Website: macys
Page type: gifting
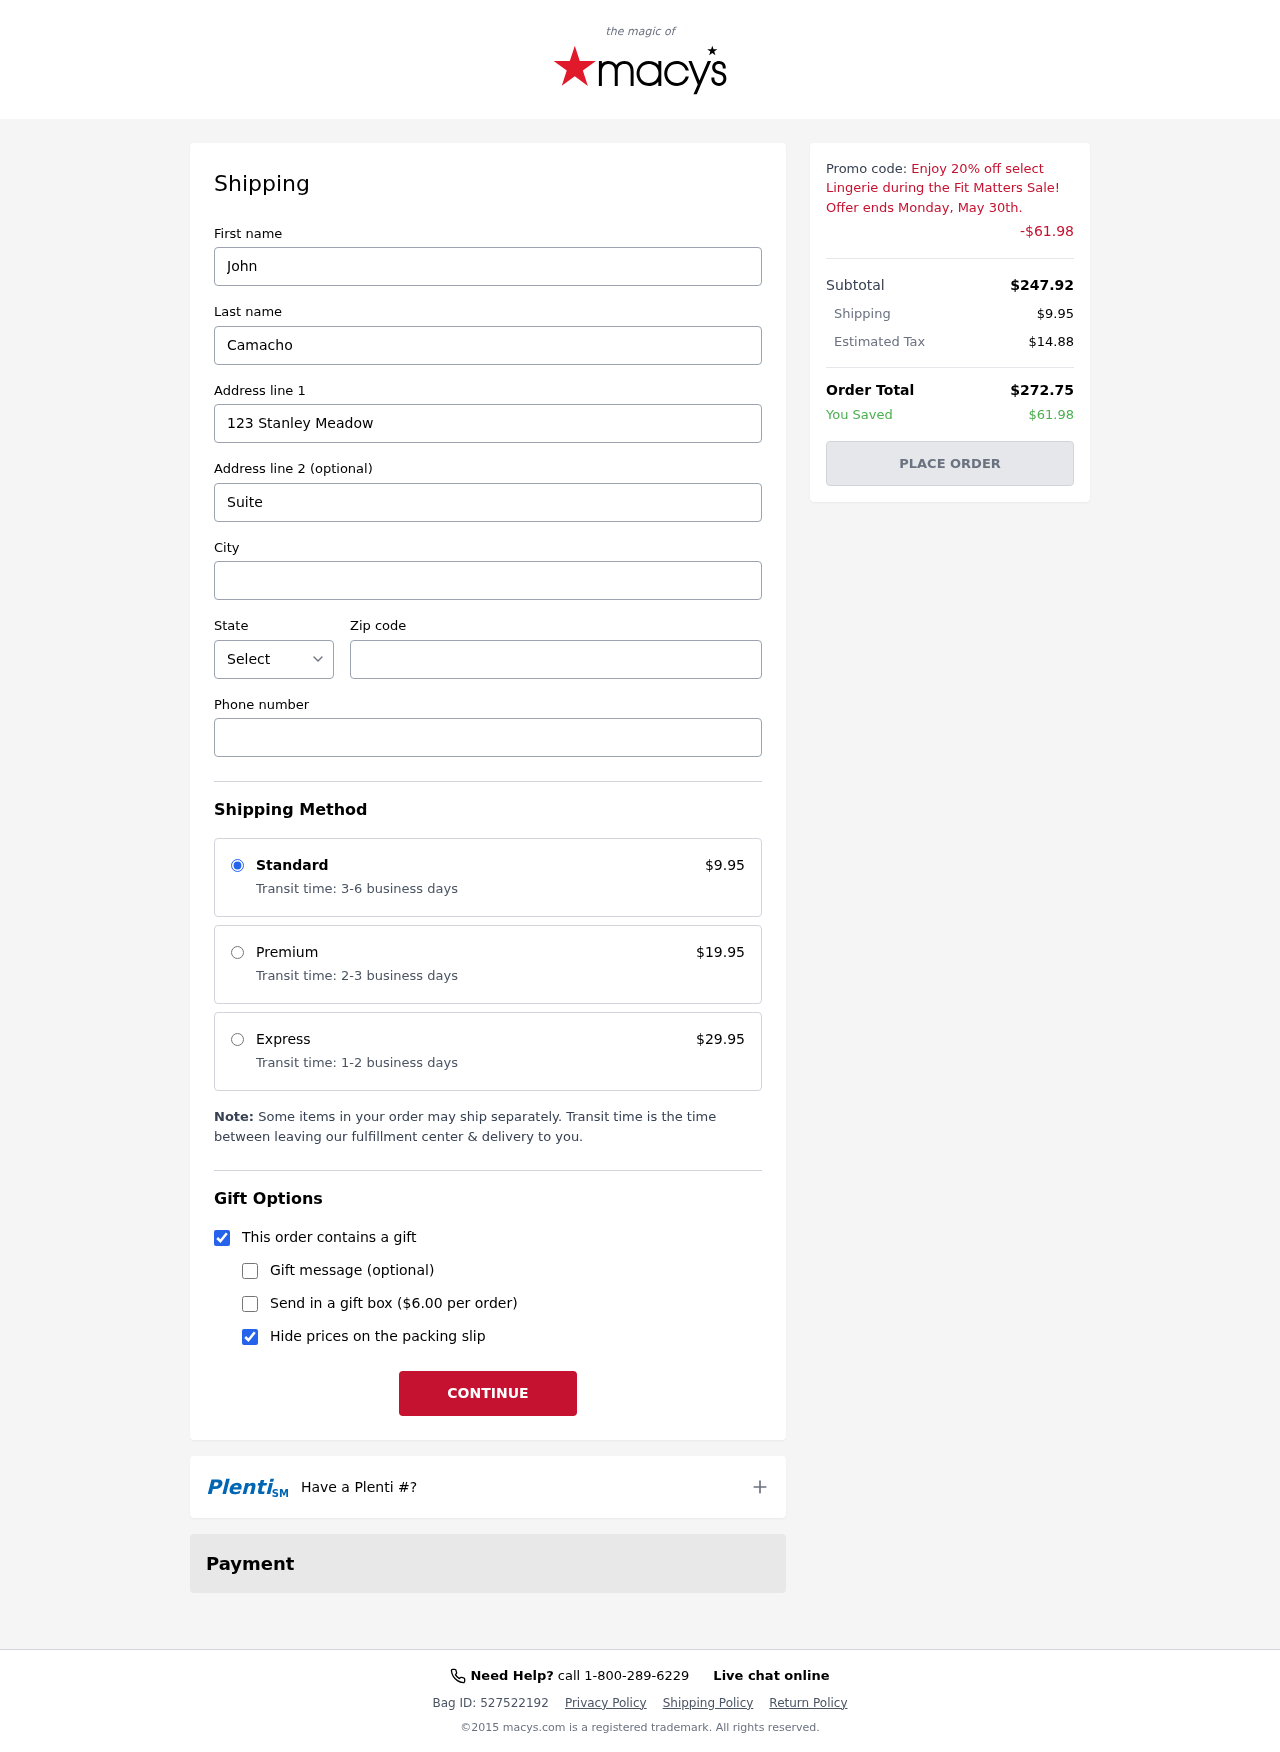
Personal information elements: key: PII_CITY
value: New Lisafurt
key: PII_FIRSTNAME
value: John
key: PII_LASTNAME
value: Camacho
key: PII_PHONE
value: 9843764803
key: PII_POSTCODE
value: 38554
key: PII_STATE_ABBR
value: MI
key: PII_STREET
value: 123 Stanley Meadow
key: PII_STREET2
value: Suite 357
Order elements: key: ORDER_SHIPPING_COST
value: $9.95
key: ORDER_DISCOUNT
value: -$61.98
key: ORDER_SUBTOTAL
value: $247.92
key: ORDER_TAX
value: $14.88
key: ORDER_TOTAL
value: $272.75
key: ORDER_SAVINGS
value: $61.98